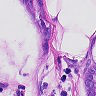
Metastatic tissue present: yes